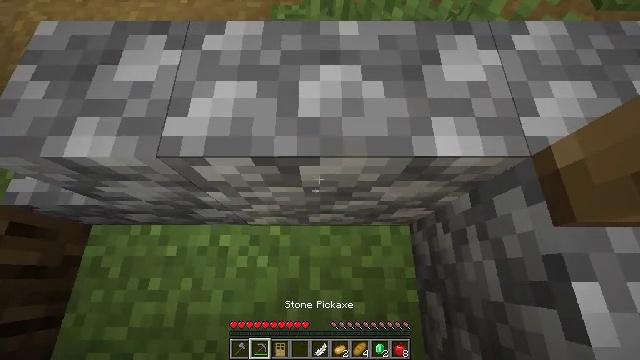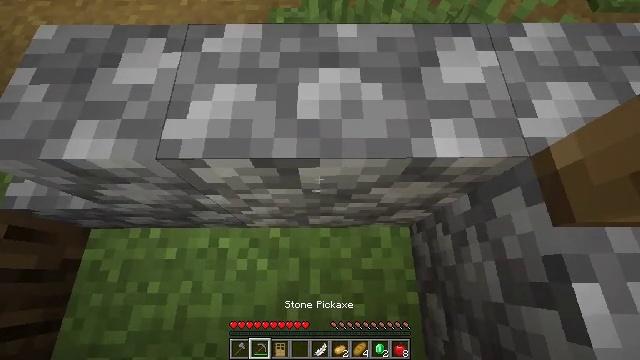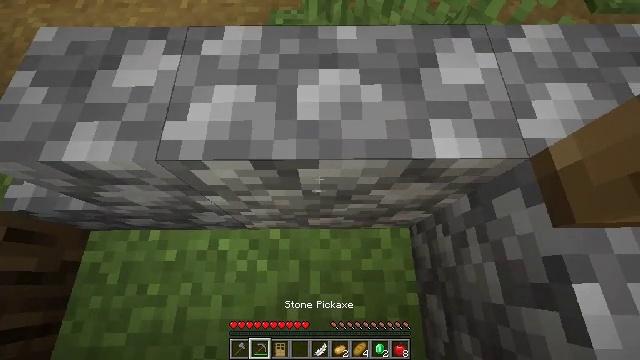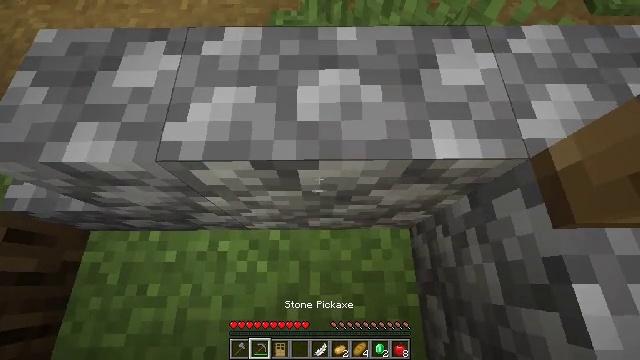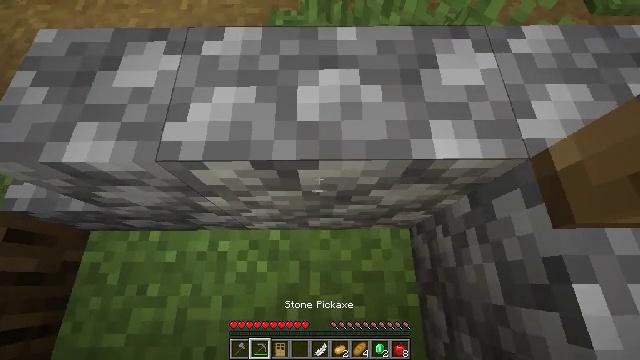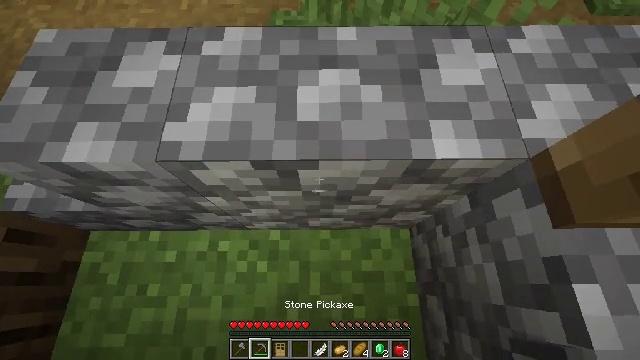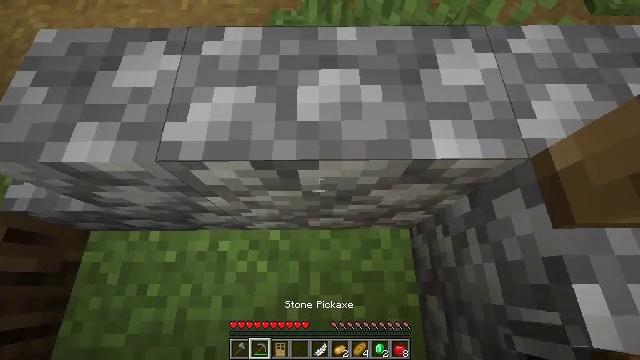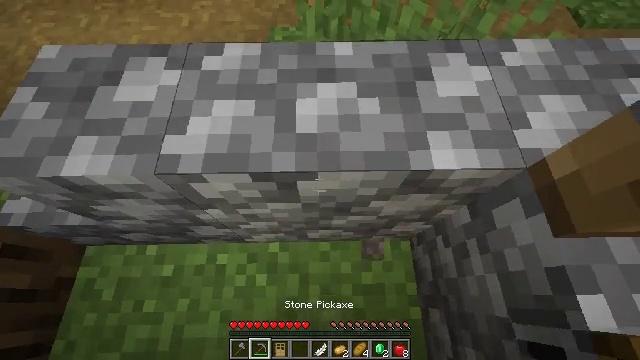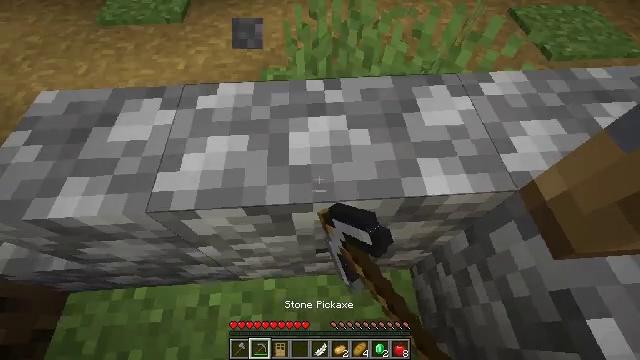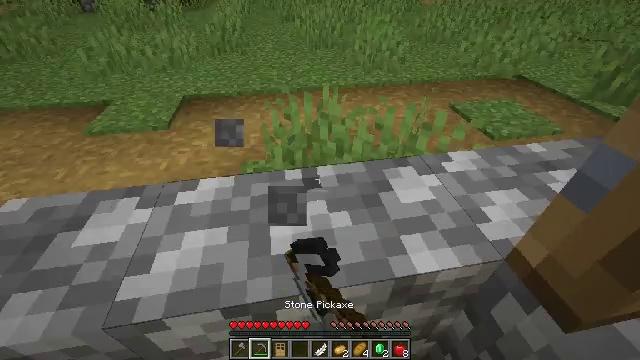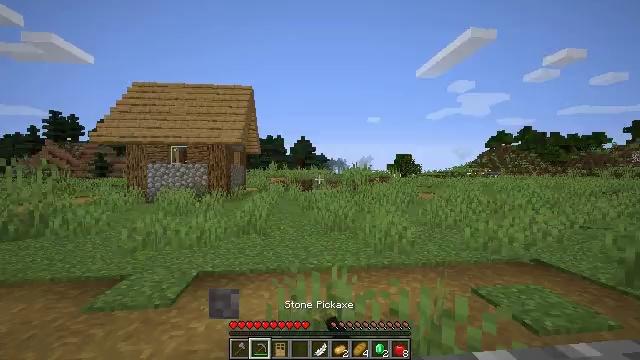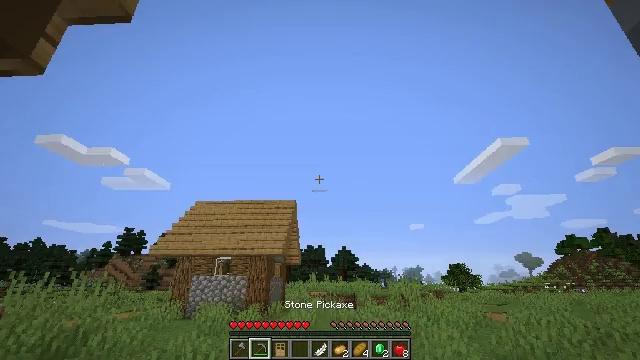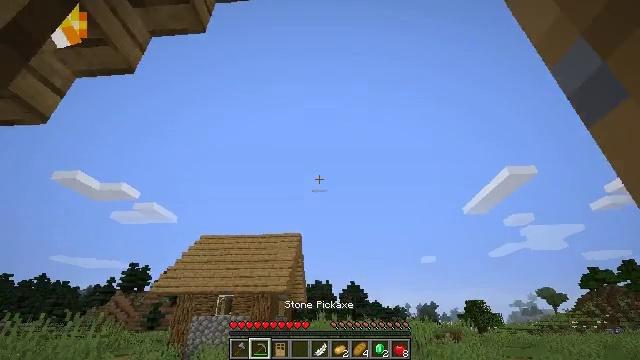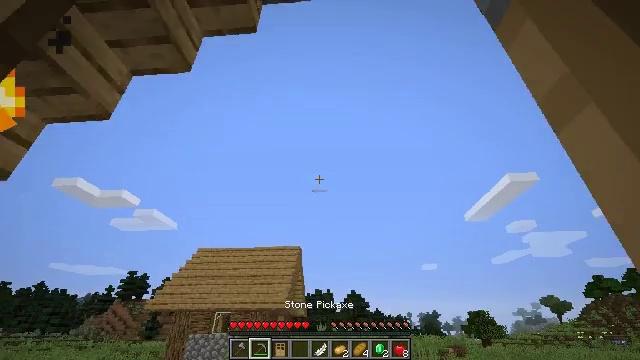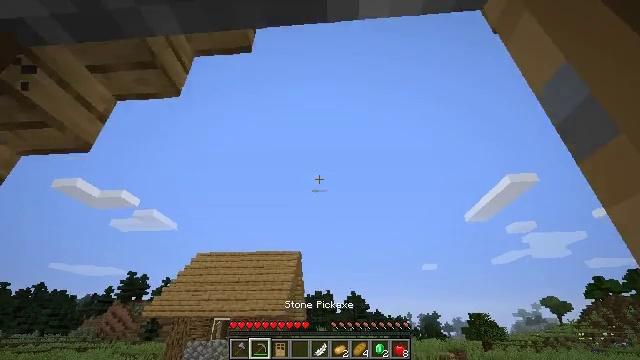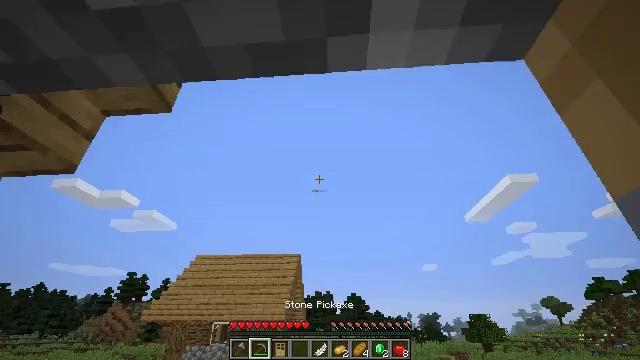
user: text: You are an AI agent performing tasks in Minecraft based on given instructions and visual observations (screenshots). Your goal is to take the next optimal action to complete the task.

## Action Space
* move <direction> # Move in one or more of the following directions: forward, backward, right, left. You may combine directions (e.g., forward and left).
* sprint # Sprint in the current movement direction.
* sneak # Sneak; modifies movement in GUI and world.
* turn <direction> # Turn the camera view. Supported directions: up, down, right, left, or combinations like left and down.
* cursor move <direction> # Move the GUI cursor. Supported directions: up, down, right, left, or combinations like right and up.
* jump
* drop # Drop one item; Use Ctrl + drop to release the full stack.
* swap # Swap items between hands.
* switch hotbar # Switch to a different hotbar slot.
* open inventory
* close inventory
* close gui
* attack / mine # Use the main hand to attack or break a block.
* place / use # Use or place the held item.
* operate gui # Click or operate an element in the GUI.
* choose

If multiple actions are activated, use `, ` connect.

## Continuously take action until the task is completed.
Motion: motion action
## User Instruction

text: Mine the composter block.
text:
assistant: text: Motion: no_op
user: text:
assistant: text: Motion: no_op
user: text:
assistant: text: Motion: no_op
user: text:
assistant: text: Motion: no_op
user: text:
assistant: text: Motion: no_op
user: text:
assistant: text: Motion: no_op
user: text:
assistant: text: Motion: turn up, attack / mine
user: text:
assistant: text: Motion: turn right and up, attack / mine
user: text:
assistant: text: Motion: turn right and up, attack / mine
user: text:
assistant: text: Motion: move right, turn left and up
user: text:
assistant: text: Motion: move forward and move right, turn left and up
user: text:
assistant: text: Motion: move forward, turn left and up, jump
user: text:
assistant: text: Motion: move forward, turn up, jump
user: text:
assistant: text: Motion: move forward, jump
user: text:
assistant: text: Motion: move forward, jump
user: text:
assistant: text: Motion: move forward, jump
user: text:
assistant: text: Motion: move forward, jump
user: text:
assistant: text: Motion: move forward
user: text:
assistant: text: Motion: move forward
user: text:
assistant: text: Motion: move forward
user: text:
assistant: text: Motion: move forward, turn down
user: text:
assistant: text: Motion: move forward, turn left and down
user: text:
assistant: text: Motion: move forward, turn left and down
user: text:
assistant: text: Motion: move forward, sprint, turn left and down
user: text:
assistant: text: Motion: move forward, sprint, turn left and down
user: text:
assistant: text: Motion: move forward, sprint, turn left and down
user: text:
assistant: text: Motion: move forward, sprint
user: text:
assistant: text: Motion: move forward, sprint
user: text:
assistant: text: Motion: move forward, sprint, turn left and down
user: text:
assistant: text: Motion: move forward, sprint, turn left and down